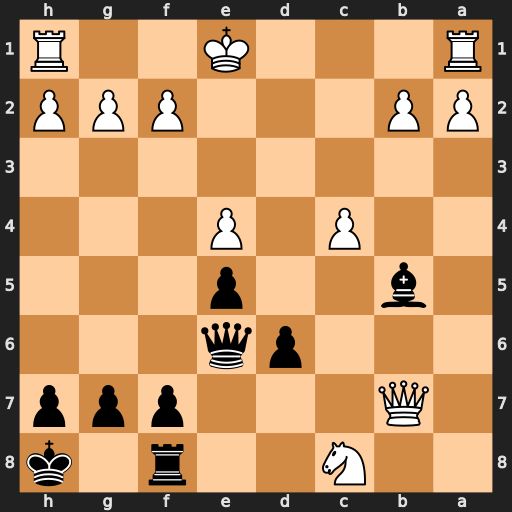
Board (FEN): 2N2r1k/1Q3ppp/3pq3/1b2p3/2P1P3/8/PP3PPP/R3K2R
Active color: b
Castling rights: KQ
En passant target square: -
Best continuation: Qxc4 Qxb5 Qxb5